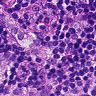
Metastatic tissue present: yes